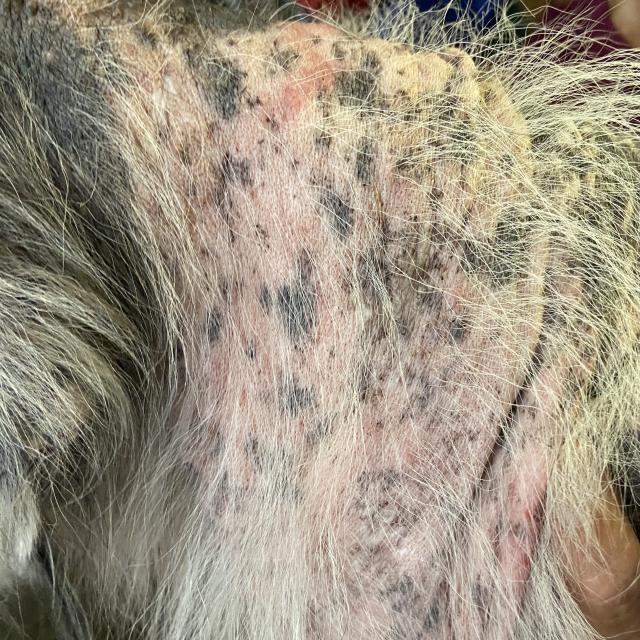
Canine demodicosis (Demodex mange) — caused by Demodex canis mites. Presents with alopecia, follicular papules, pustules, and comedones. Often localized on face and forelimbs.